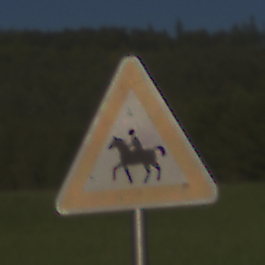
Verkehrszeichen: ReiterRechts
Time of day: MorningAfternoon
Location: Outdoor (Nature)
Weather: PartlyCloudy
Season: NotSpecified
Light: Natural